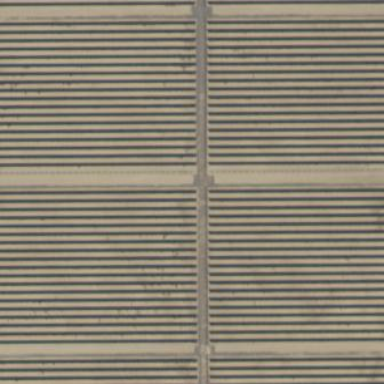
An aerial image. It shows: Solar generator utilizing photovoltaic panels.